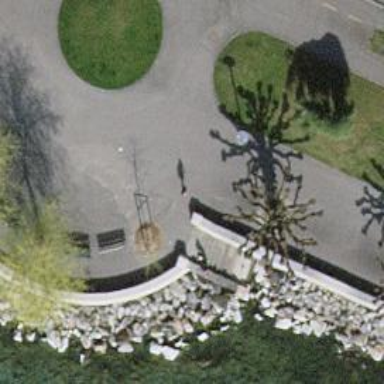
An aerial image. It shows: Bench.